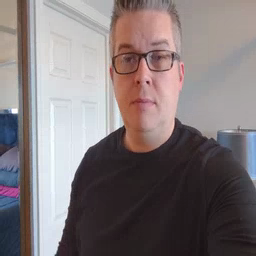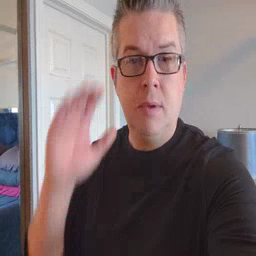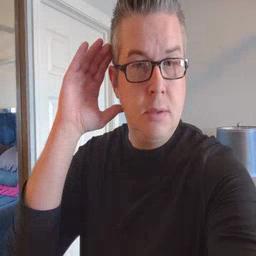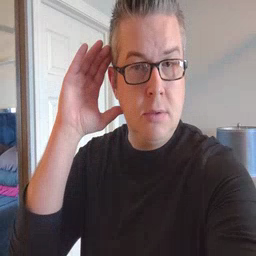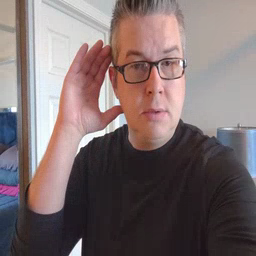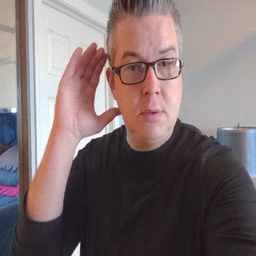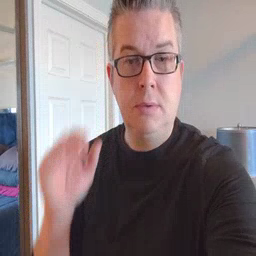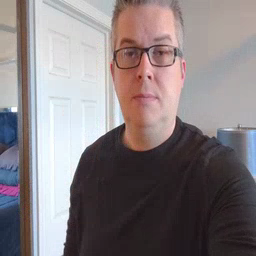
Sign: listen